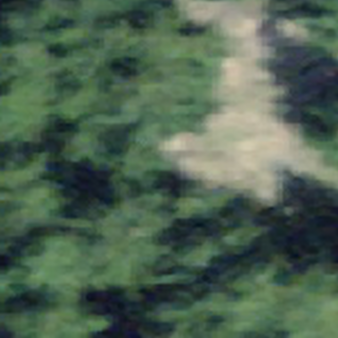
Label: other